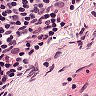
Metastatic tissue present: no